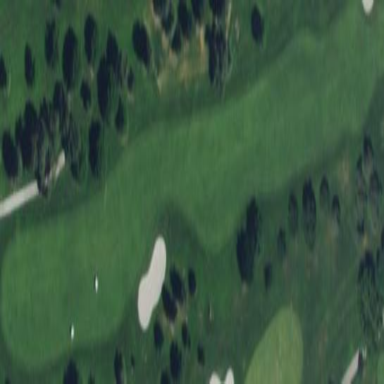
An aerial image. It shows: Golf fairway surrounded by grass.